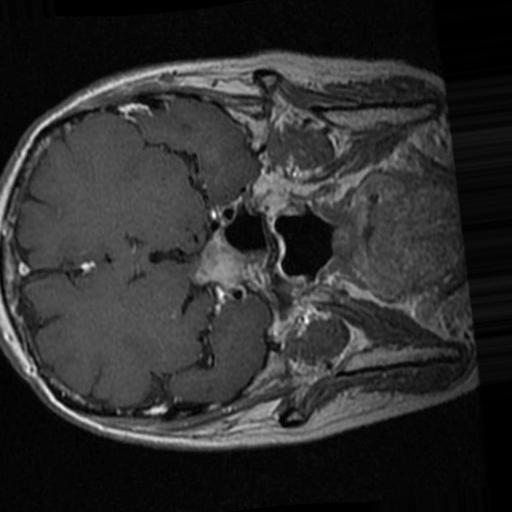
Label: brain_tumor